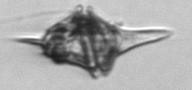
Label: Amylax